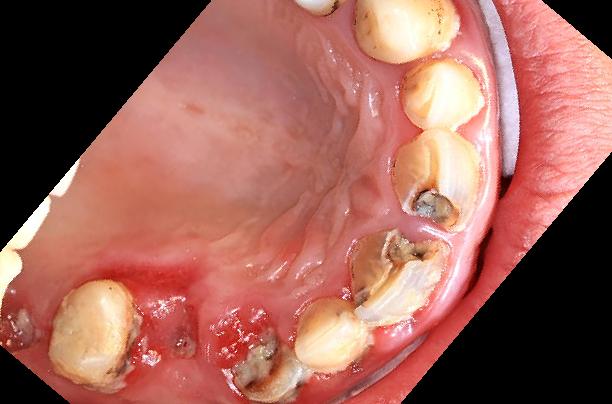
Condition: Gingivitis